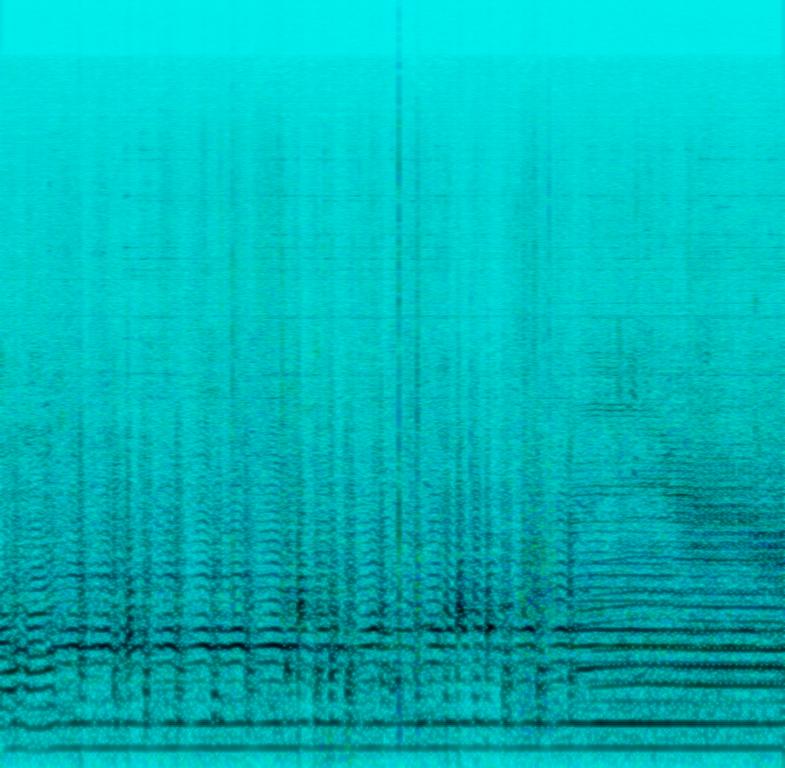
This music is instrumental. The tempo is fast with a spirited didgeridoo harmony. The music is droning, rhythmic, deep and rich with the rhythmic tapping /clapping. This is street busking with ambient sounds of people talking, bicycle bells and feet scuffling. The music is droning, hypnotic, meditative, trance and engaging.